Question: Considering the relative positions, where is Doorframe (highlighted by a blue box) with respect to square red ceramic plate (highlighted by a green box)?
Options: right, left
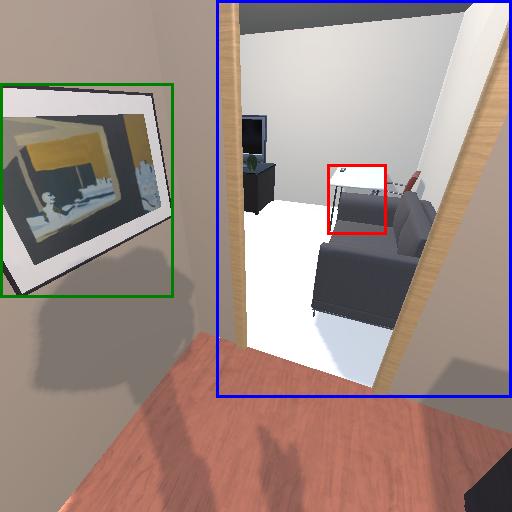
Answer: right